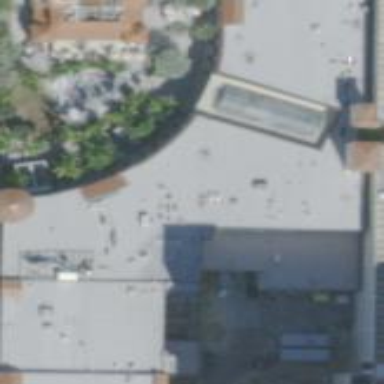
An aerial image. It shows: Retail building.